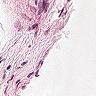
Metastatic tissue present: no